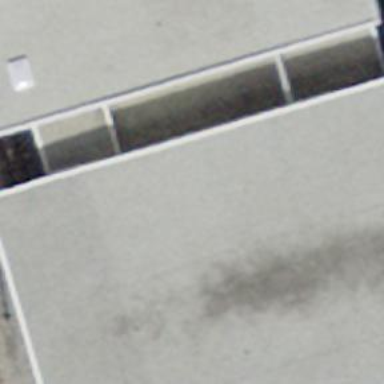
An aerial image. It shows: Industrial building.